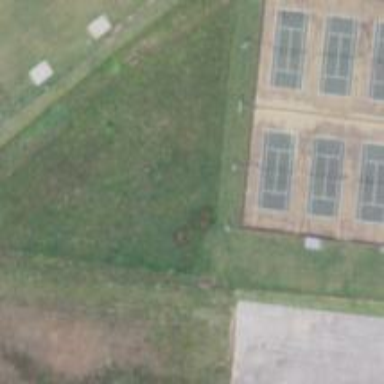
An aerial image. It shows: Tennis court on the leisure land pitch.